Aerial crown-view tile of a tropical tree (Barro Colorado Island, Panama), acquired 20250414:
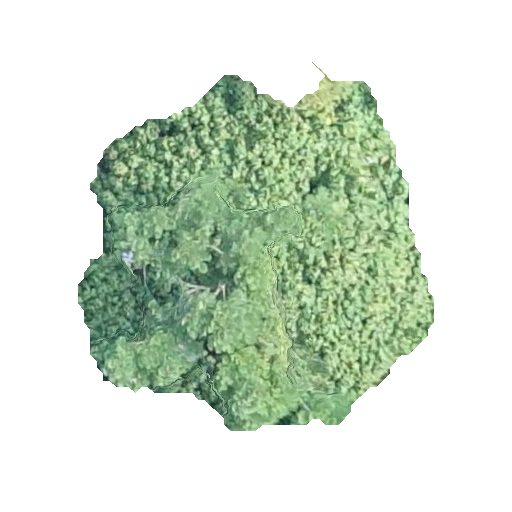
Species: Jacaranda copaia
GBIF accepted scientific name: Jacaranda copaia
Crown area: 139.196 m²